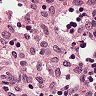
Metastatic tissue present: no